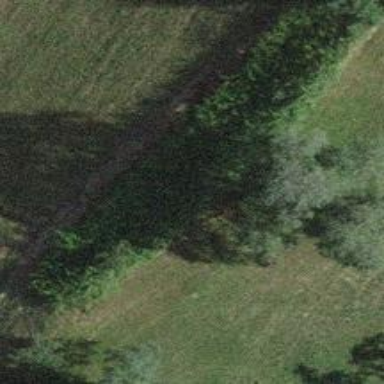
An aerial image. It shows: Hedge acting as barrier.